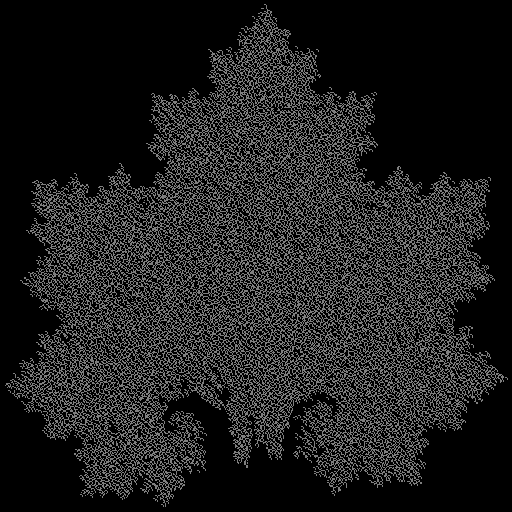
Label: maple_leaf